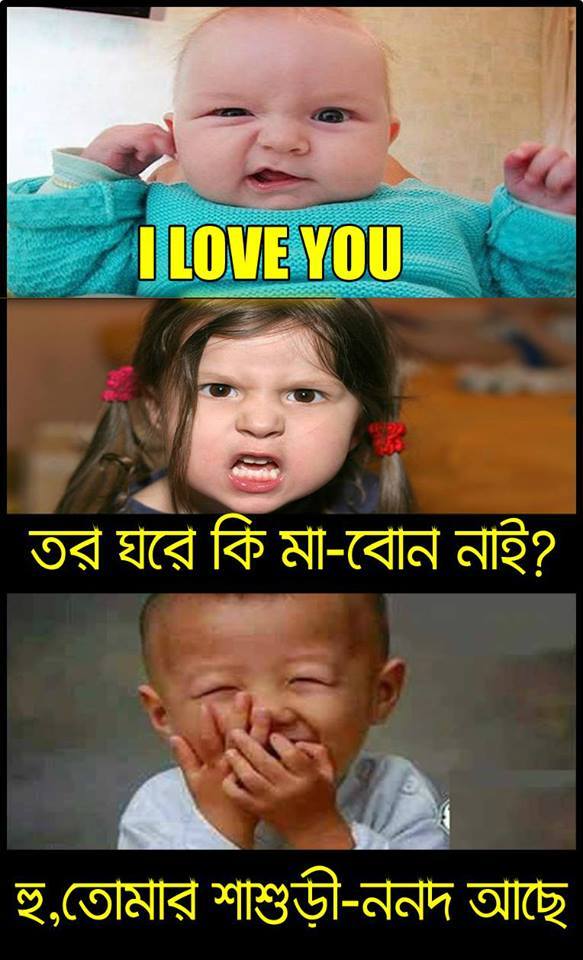
Caption: I LOVE YOU তর ঘরে কি মা-বোন নাই? হু, তোমার শাশুড়ী-ননদ আছে
Label: non-hate